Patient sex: M
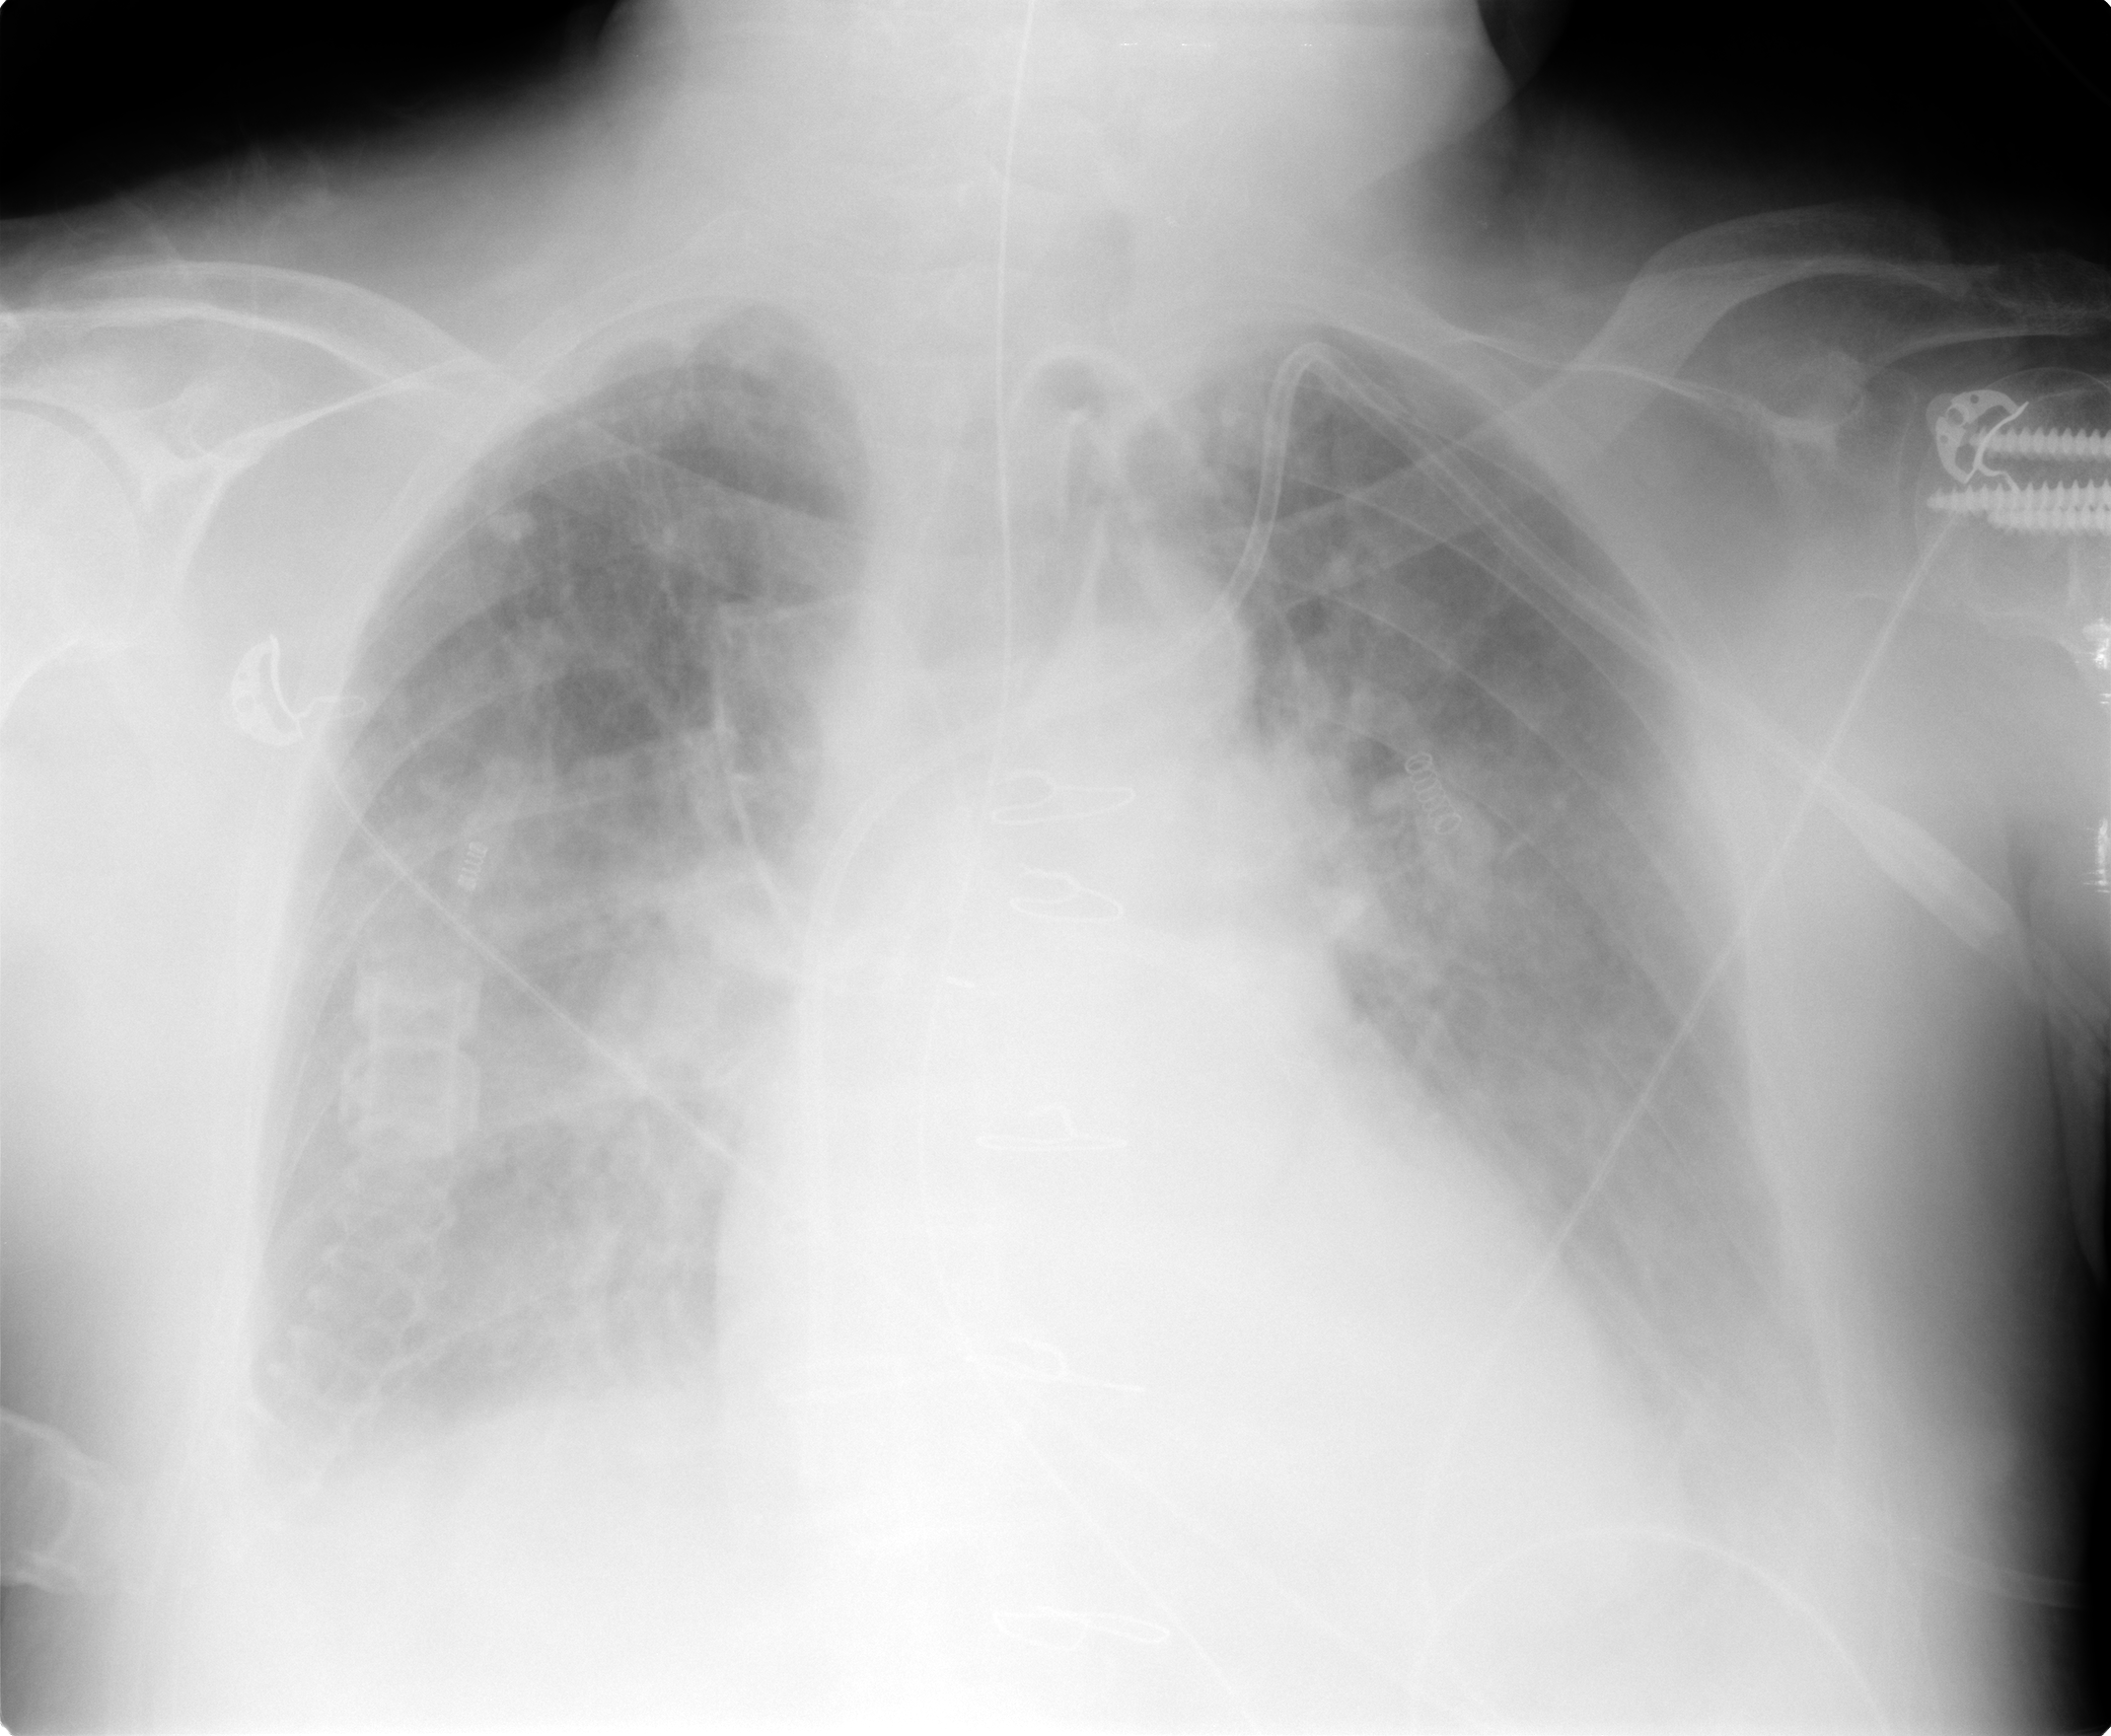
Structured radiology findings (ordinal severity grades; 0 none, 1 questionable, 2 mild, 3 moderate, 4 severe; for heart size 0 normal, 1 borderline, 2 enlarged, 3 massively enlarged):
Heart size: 2
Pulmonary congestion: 2
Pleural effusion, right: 2
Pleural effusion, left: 2
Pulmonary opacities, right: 3
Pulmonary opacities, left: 3
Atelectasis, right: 3
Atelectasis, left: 3